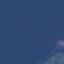
Land use / land cover class: SeaLake